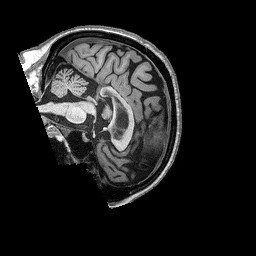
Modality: T1w
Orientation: sagittal
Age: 68
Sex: female
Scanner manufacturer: siemens
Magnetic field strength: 3 T
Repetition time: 2.53 s
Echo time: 0.00144 s